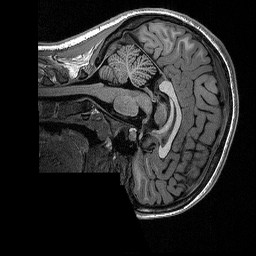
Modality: T1w
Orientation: sagittal
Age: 19
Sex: female
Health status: healthy
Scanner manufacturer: siemens
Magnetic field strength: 1.5 T
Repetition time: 2.73 s
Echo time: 0.00357 s